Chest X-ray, AP view. Patient: 42 years old, sex M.
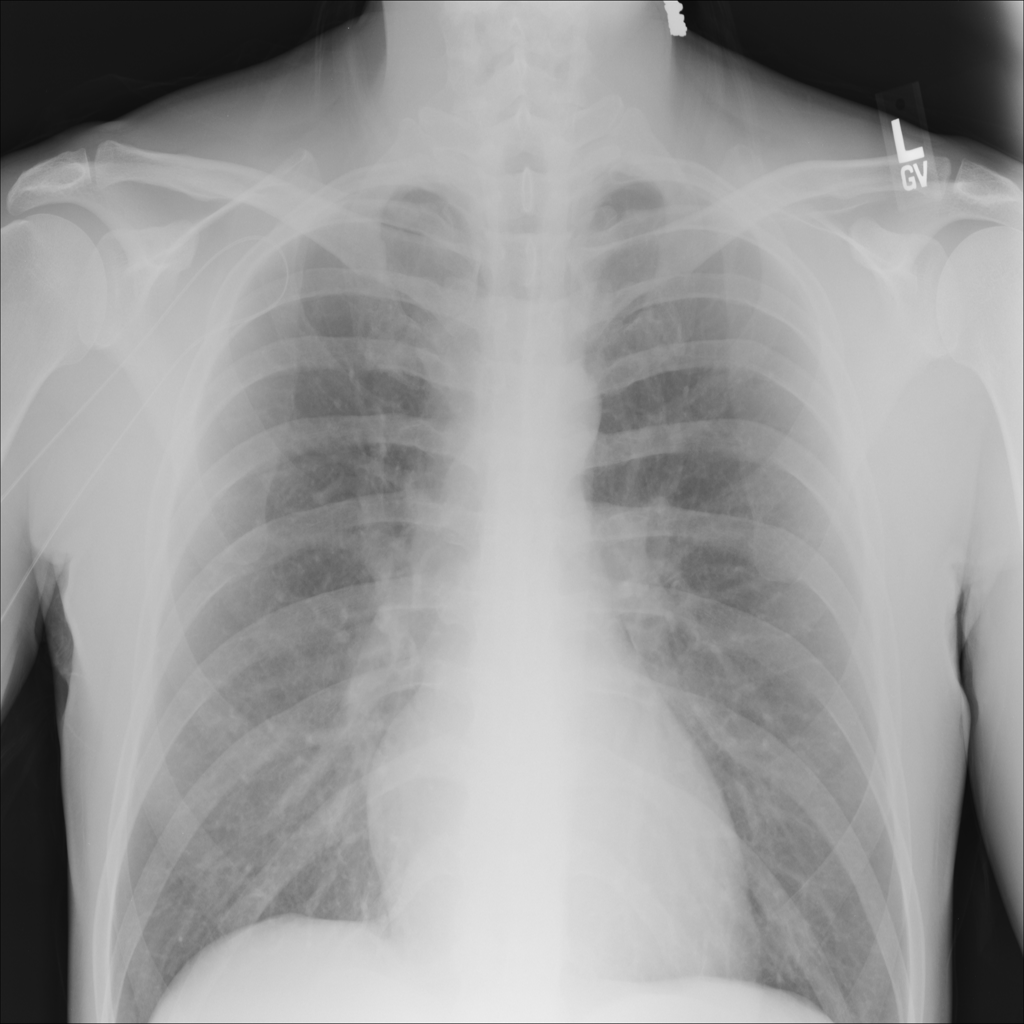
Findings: No Finding